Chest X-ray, AP view. Patient: 14 years old, sex F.
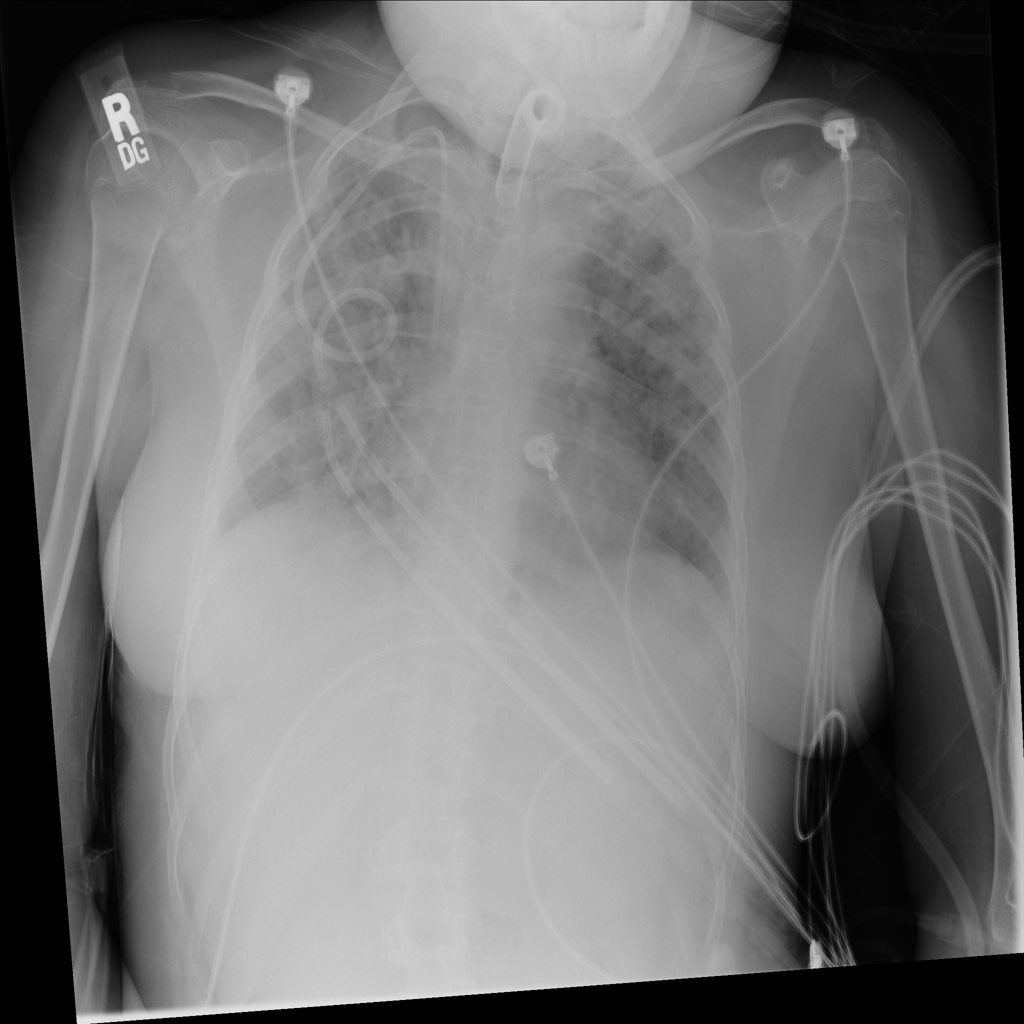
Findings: Infiltration